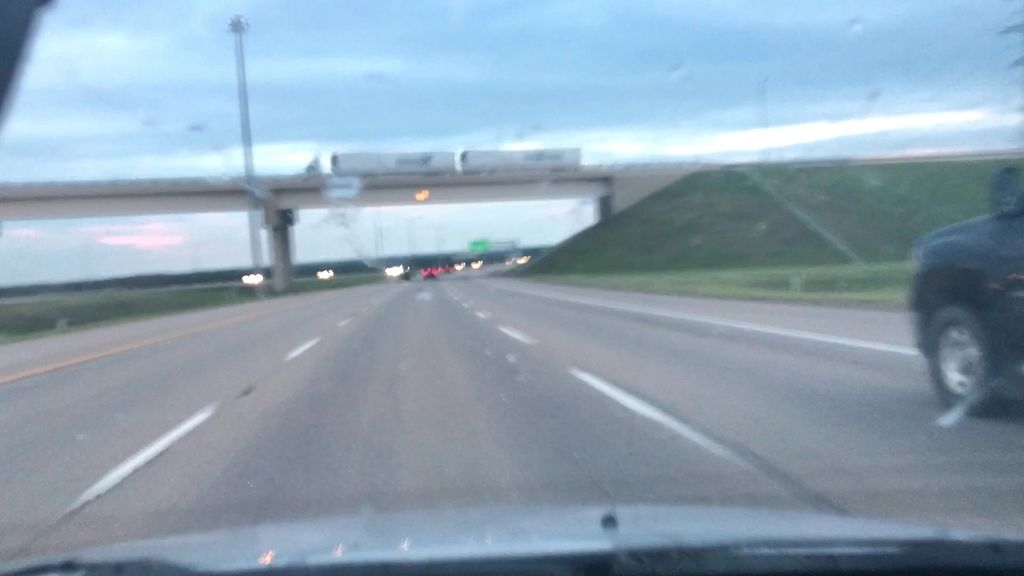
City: edmonton